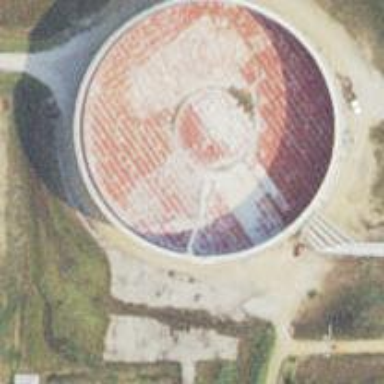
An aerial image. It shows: Storage tank created as man-made structure.